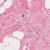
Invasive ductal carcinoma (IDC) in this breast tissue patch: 0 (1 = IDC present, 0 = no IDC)